Question: i am working on vb.net windows application..i have a grid view like this:
in save button first i want to do some validation..
if the company name is there,,then i should enter all other fields(department,phoen,mail)
if i have only company name and i click save button,,then it should show message box .
so i given code something like this
'''
For i As Integer = 0 To gv.RowCount - 2
If gv.Rows(i).Cells(1).Value.ToString.Length <> 0 Then
If gv.Rows(i).Cells(2).Value Is Nothing AndAlso IsDBNull(gv.Rows(i).Cells(2).Value) Then
MsgBox("Please Enter Department Details")
Exit Sub
End If
End If
Next
'''
in this case if department column not having any value then also not showing message box under if condition..what is wrong with my code
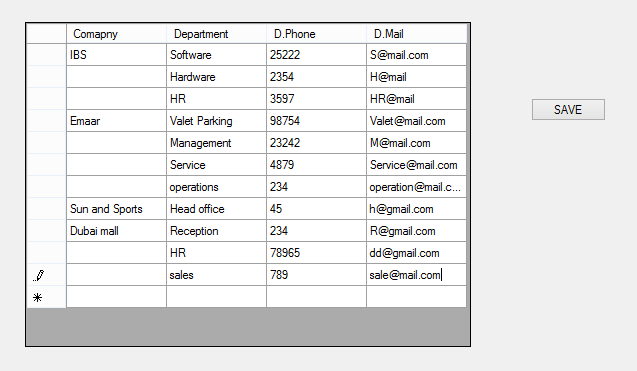
Answer: Ok the company column in position 'Zero' So you need to edit your code like this :
'''
For i As Integer = 0 To gv.RowCount - 2
If gv.Rows(i).Cells(1).Value.ToString.Length <> 0 AndAlso Not IsDBNull(gv.Rows(i).Cells(1).Value Then
If gv.Rows(i).Cells(2).Value.ToString.Length = 0 OrElse IsDBNull(gv.Rows(i).Cells(2).Value) Then
MsgBox("Please Enter Department Details")
Exit Sub
End If
End If
Next
'''